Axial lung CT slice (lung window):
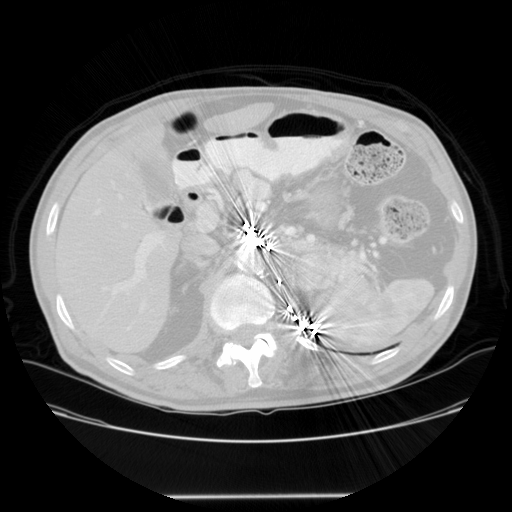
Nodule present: no